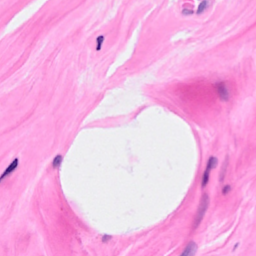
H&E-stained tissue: Breast